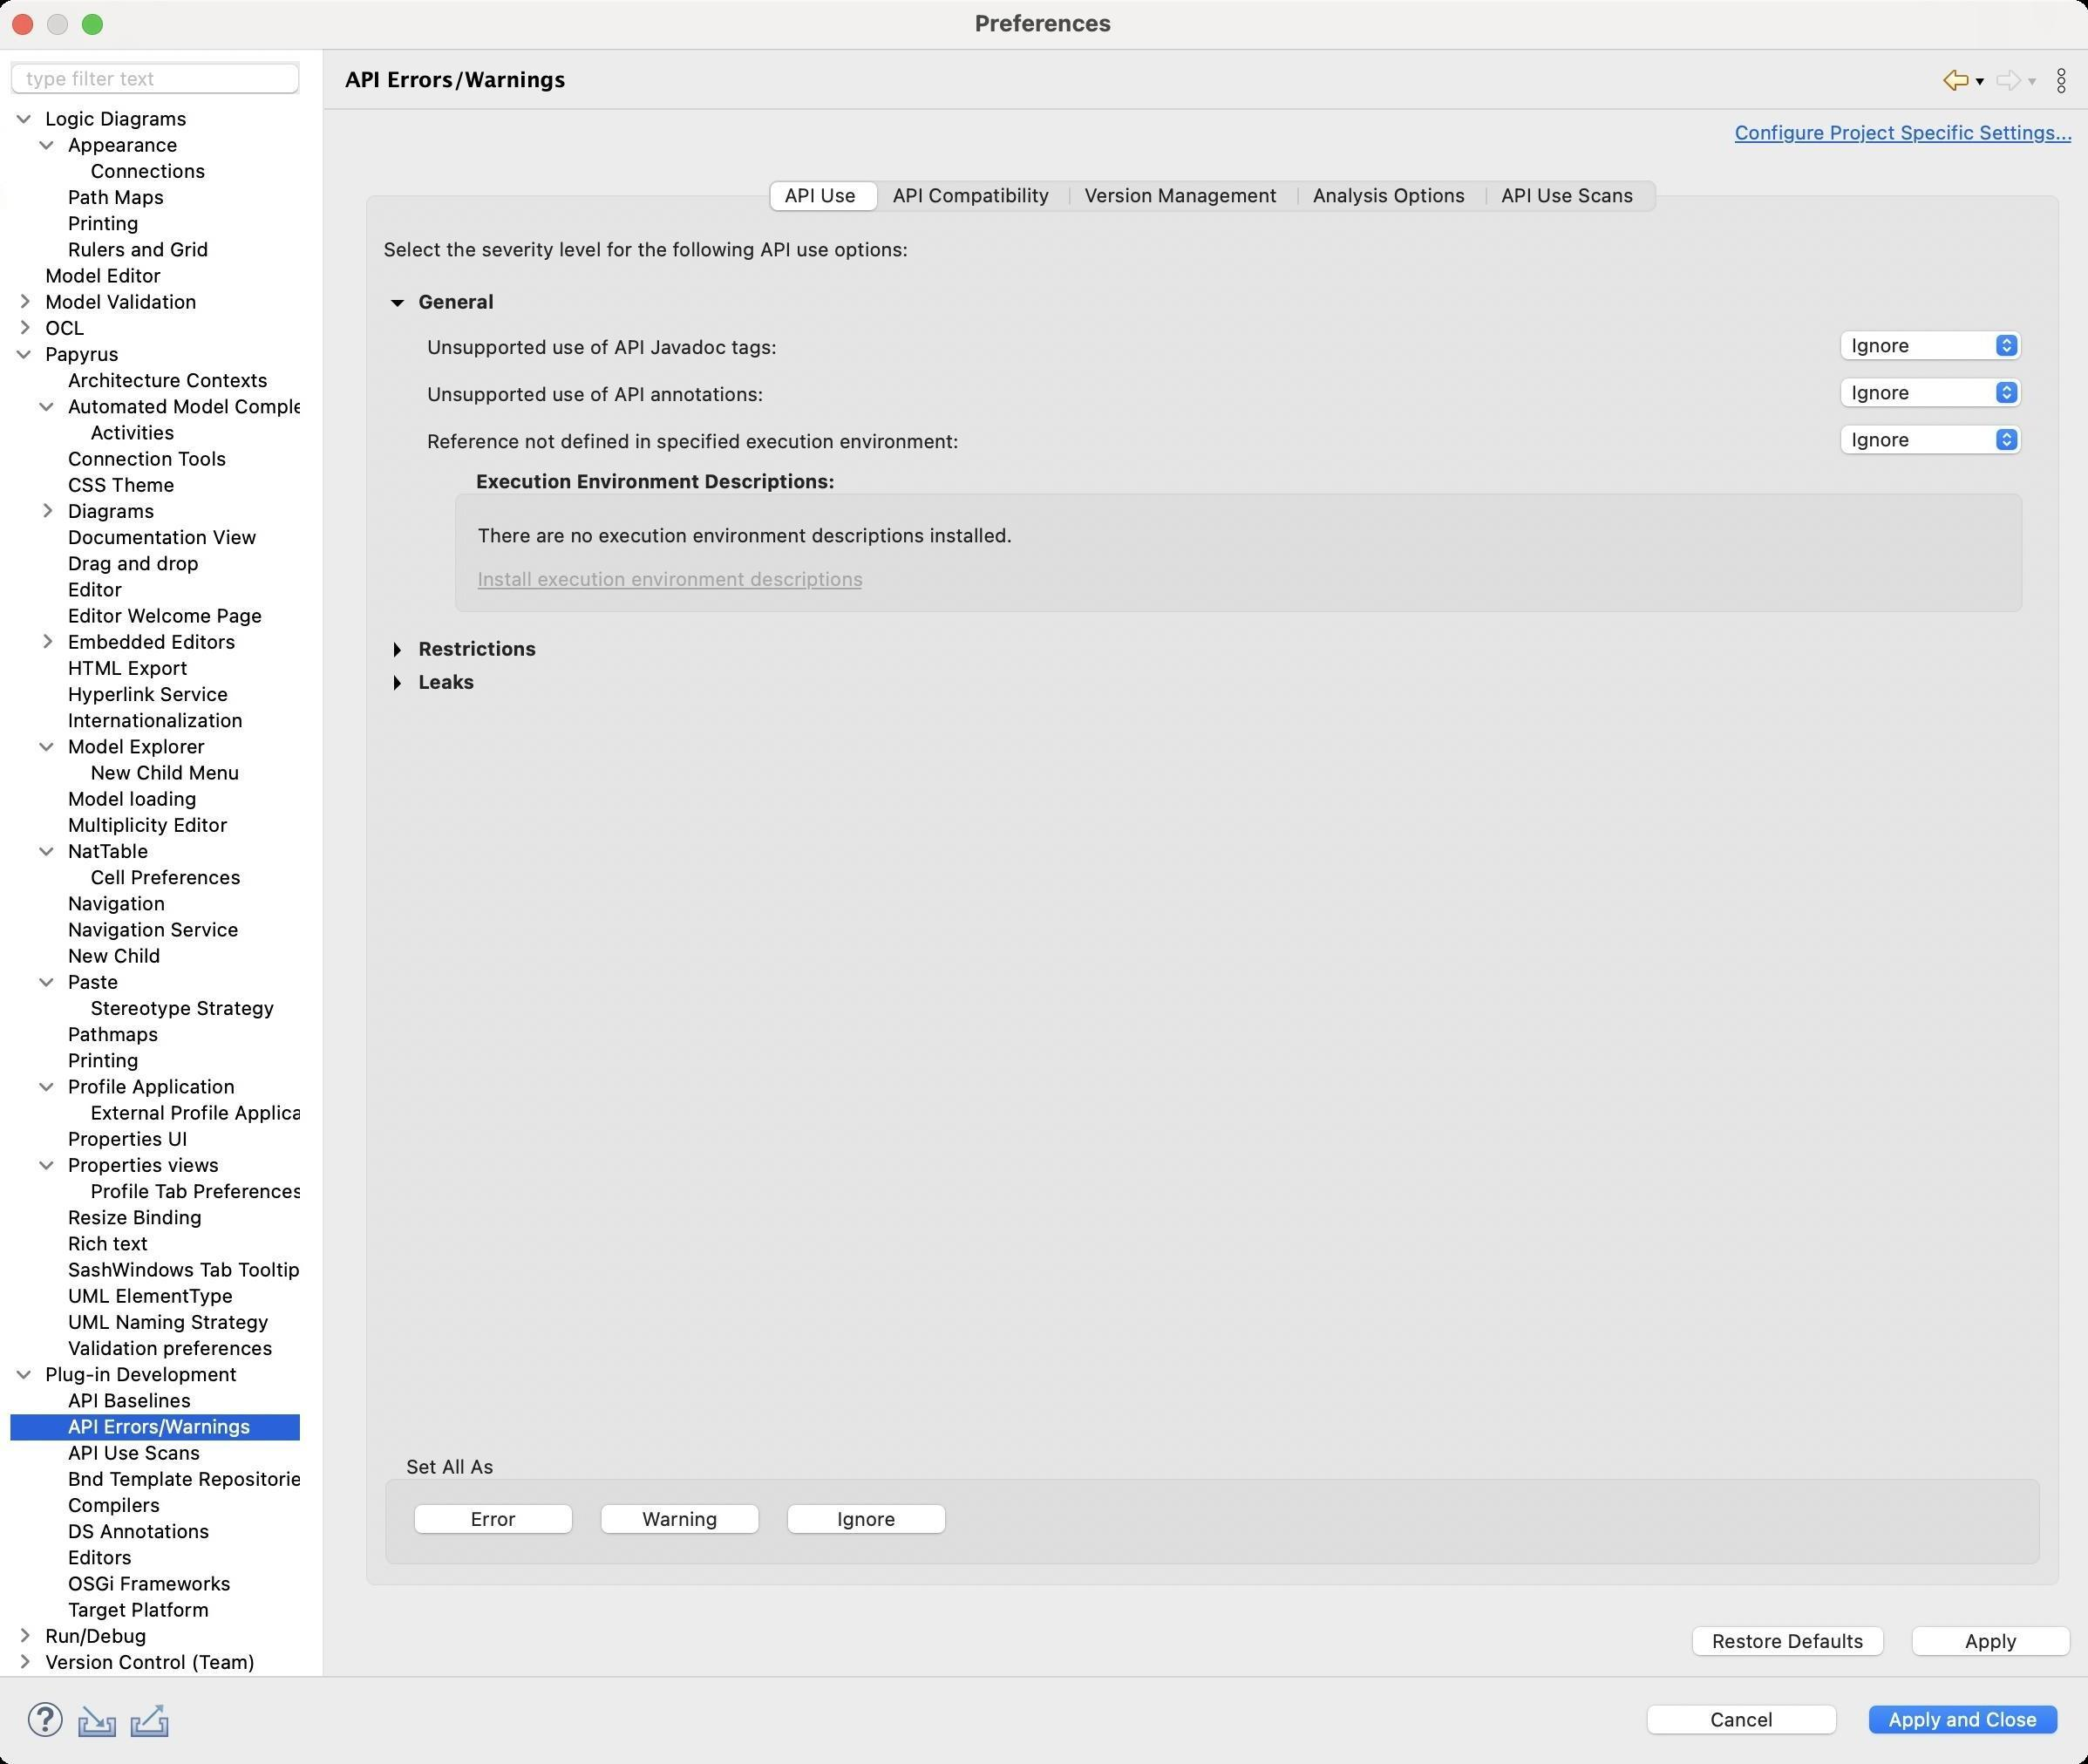
Accessibility tree:
{"name": "Preferences", "role": "AXWindow", "description": null, "role_description": "standard window", "value": null, "position": "480.00;38.00", "size": "1199;1012", "children": [{"name": "Apply_and_Close", "role": "AXButton", "description": null, "role_description": "button", "value": null, "position": "1067.00;974.00", "size": "120;27", "children": []}, {"name": "Cancel", "role": "AXButton", "description": null, "role_description": "button", "value": null, "position": "940.00;974.00", "size": "120;27", "children": []}, {"name": null, "role": "AXToolbar", "description": null, "role_description": "toolbar", "value": null, "position": "12.00;972.00", "size": "90;30", "children": [{"name": "Help", "role": "AXCheckBox", "description": null, "role_description": "checkbox", "value": 0, "position": "12.00;972.00", "size": "30;30", "children": []}, {"name": "Import", "role": "AXButton", "description": null, "role_description": "button", "value": null, "position": "42.00;972.00", "size": "30;30", "children": []}, {"name": "Export", "role": "AXButton", "description": null, "role_description": "button", "value": null, "position": "72.00;972.00", "size": "30;30", "children": []}]}, {"name": null, "role": "AXScrollArea", "description": null, "role_description": "scroll area", "value": null, "position": "199.00;69.00", "size": "995;887", "children": [{"name": "Apply", "role": "AXButton", "description": null, "role_description": "button", "value": null, "position": "1092.00;929.00", "size": "102;27", "children": []}, {"name": "Restore_Defaults", "role": "AXButton", "description": null, "role_description": "button", "value": null, "position": "966.00;929.00", "size": "121;27", "children": []}, {"name": null, "role": "AXTabGroup", "description": null, "role_description": "tab group", "value": "{\n    \"name\": \"API_&Use\",\n    \"role\": \"AXRadioButton\",\n    \"description\": null,\n    \"role_description\": \"tab\",\n    \"value\": 1,\n    \"position\": \"443.00;103.00\",\n    \"size\": \"62;20\",\n    \"children\": []\n}", "position": "204.00;100.00", "size": "985;819", "children": [{"name": "API_&Use", "role": "AXRadioButton", "description": null, "role_description": "tab", "value": 1, "position": "443.00;103.00", "size": "62;20", "children": []}, {"name": "A&PI_Compatibility", "role": "AXRadioButton", "description": null, "role_description": "tab", "value": 0, "position": "505.00;103.00", "size": "110;20", "children": []}, {"name": "&Version_Management", "role": "AXRadioButton", "description": null, "role_description": "tab", "value": 0, "position": "615.00;103.00", "size": "131;20", "children": []}, {"name": "A&nalysis_Options", "role": "AXRadioButton", "description": null, "role_description": "tab", "value": 0, "position": "746.00;103.00", "size": "108;20", "children": []}, {"name": "API_Use_&Scans", "role": "AXRadioButton", "description": null, "role_description": "tab", "value": 0, "position": "854.00;103.00", "size": "96;20", "children": []}, {"name": null, "role": "AXGroup", "description": null, "role_description": "group", "value": null, "position": "219.00;834.00", "size": "955;67", "children": [{"name": "Ignore", "role": "AXButton", "description": null, "role_description": "button", "value": null, "position": "447.00;859.00", "size": "102;27", "children": []}, {"name": "Warning", "role": "AXButton", "description": null, "role_description": "button", "value": null, "position": "340.00;859.00", "size": "102;27", "children": []}, {"name": "Error", "role": "AXButton", "description": null, "role_description": "button", "value": null, "position": "233.00;859.00", "size": "102;27", "children": []}, {"name": null, "role": "AXStaticText", "description": null, "role_description": "text", "value": "Set All As", "position": "230.00;834.00", "size": "58;14", "children": []}]}, {"name": null, "role": "AXStaticText", "description": null, "role_description": "text", "value": "", "position": "219.00;828.00", "size": "955;1", "children": []}, {"name": null, "role": "AXScrollArea", "description": null, "role_description": "scroll area", "value": null, "position": "219.00;161.00", "size": "955;662", "children": [{"name": null, "role": "AXPopUpButton", "description": null, "role_description": "pop up button", "value": "Warning", "position": "224.00;384.00", "size": "0;0", "children": []}, {"name": null, "role": "AXStaticText", "description": null, "role_description": "text", "value": "Method with a non-API parameter type:", "position": "224.00;384.00", "size": "0;0", "children": []}, {"name": null, "role": "AXPopUpButton", "description": null, "role_description": "pop up button", "value": "Warning", "position": "224.00;384.00", "size": "0;0", "children": []}, {"name": null, "role": "AXStaticText", "description": null, "role_description": "text", "value": "Method with a non-API return type:", "position": "224.00;384.00", "size": "0;0", "children": []}, {"name": null, "role": "AXPopUpButton", "description": null, "role_description": "pop up button", "value": "Warning", "position": "224.00;384.00", "size": "0;0", "children": []}, {"name": null, "role": "AXStaticText", "description": null, "role_description": "text", "value": "Field with a non-API type:", "position": "224.00;384.00", "size": "0;0", "children": []}, {"name": null, "role": "AXPopUpButton", "description": null, "role_description": "pop up button", "value": "Warning", "position": "224.00;384.00", "size": "0;0", "children": []}, {"name": null, "role": "AXStaticText", "description": null, "role_description": "text", "value": "Implements a non-API interface:", "position": "224.00;384.00", "size": "0;0", "children": []}, {"name": null, "role": "AXPopUpButton", "description": null, "role_description": "pop up button", "value": "Warning", "position": "224.00;384.00", "size": "0;0", "children": []}, {"name": null, "role": "AXStaticText", "description": null, "role_description": "text", "value": "Extends a non-API class or interface:", "position": "224.00;384.00", "size": "0;0", "children": []}, {"name": null, "role": "AXStaticText", "description": null, "role_description": "text", "value": "Leaks", "position": "239.00;384.00", "size": "37;14", "children": []}, {"name": "Expandable", "role": "AXOutline", "description": "Expandable", "role_description": "outline", "value": null, "position": "224.00;390.00", "size": "11;11", "children": []}, {"name": null, "role": "AXPopUpButton", "description": null, "role_description": "pop up button", "value": "Warning", "position": "224.00;365.00", "size": "0;0", "children": []}, {"name": null, "role": "AXStaticText", "description": null, "role_description": "text", "value": "Overriding a method tagged '@nooverride':", "position": "224.00;365.00", "size": "0;0", "children": []}, {"name": null, "role": "AXPopUpButton", "description": null, "role_description": "pop up button", "value": "Warning", "position": "224.00;365.00", "size": "0;0", "children": []}, {"name": null, "role": "AXStaticText", "description": null, "role_description": "text", "value": "Instantiating a class tagged '@noinstantiate':", "position": "224.00;365.00", "size": "0;0", "children": []}, {"name": null, "role": "AXPopUpButton", "description": null, "role_description": "pop up button", "value": "Warning", "position": "224.00;365.00", "size": "0;0", "children": []}, {"name": null, "role": "AXStaticText", "description": null, "role_description": "text", "value": "Referencing a type, field or method tagged '@noreference':", "position": "224.00;365.00", "size": "0;0", "children": []}, {"name": null, "role": "AXPopUpButton", "description": null, "role_description": "pop up button", "value": "Warning", "position": "224.00;365.00", "size": "0;0", "children": []}, {"name": null, "role": "AXStaticText", "description": null, "role_description": "text", "value": "Extending a type tagged '@noextend':", "position": "224.00;365.00", "size": "0;0", "children": []}, {"name": null, "role": "AXPopUpButton", "description": null, "role_description": "pop up button", "value": "Warning", "position": "224.00;365.00", "size": "0;0", "children": []}, {"name": null, "role": "AXStaticText", "description": null, "role_description": "text", "value": "Implementing an interface tagged '@noimplement':", "position": "224.00;365.00", "size": "0;0", "children": []}, {"name": null, "role": "AXStaticText", "description": null, "role_description": "text", "value": "Restrictions", "position": "239.00;365.00", "size": "72;14", "children": []}, {"name": "Expandable", "role": "AXOutline", "description": "Expandable", "role_description": "outline", "value": null, "position": "224.00;371.00", "size": "11;11", "children": []}, {"name": null, "role": "AXGroup", "description": null, "role_description": "group", "value": null, "position": "259.00;269.00", "size": "905;86", "children": [{"name": null, "role": "AXScrollArea", "description": null, "role_description": "scroll area", "value": null, "position": "273.00;325.00", "size": "228;15", "children": [{"name": null, "role": "AXTextArea", "description": null, "role_description": "text entry area", "value": "Install execution environment descriptions", "position": "273.00;325.00", "size": "228;15", "children": [{"name": "Install_execution_environment_descriptions", "role": "AXLink", "description": null, "role_description": "hyperlink", "value": null, "position": "275.00;325.00", "size": "221;13", "children": []}]}]}, {"name": null, "role": "AXStaticText", "description": null, "role_description": "text", "value": "", "position": "273.00;319.00", "size": "877;1", "children": []}, {"name": null, "role": "AXStaticText", "description": null, "role_description": "text", "value": "There are no execution environment descriptions installed.", "position": "273.00;300.00", "size": "867;14", "children": []}, {"name": null, "role": "AXStaticText", "description": null, "role_description": "text", "value": "", "position": "273.00;294.00", "size": "877;1", "children": []}, {"name": null, "role": "AXStaticText", "description": null, "role_description": "text", "value": "Execution Environment Descriptions:", "position": "270.00;269.00", "size": "214;14", "children": []}]}, {"name": null, "role": "AXPopUpButton", "description": null, "role_description": "pop up button", "value": "Ignore", "position": "1053.00;242.00", "size": "111;22", "children": []}, {"name": null, "role": "AXStaticText", "description": null, "role_description": "text", "value": "Reference not defined in specified execution environment:", "position": "244.00;246.00", "size": "310;14", "children": []}, {"name": null, "role": "AXPopUpButton", "description": null, "role_description": "pop up button", "value": "Ignore", "position": "1053.00;215.00", "size": "111;22", "children": []}, {"name": null, "role": "AXStaticText", "description": null, "role_description": "text", "value": "Unsupported use of API annotations:", "position": "244.00;219.00", "size": "197;14", "children": []}, {"name": null, "role": "AXPopUpButton", "description": null, "role_description": "pop up button", "value": "Ignore", "position": "1053.00;188.00", "size": "111;22", "children": []}, {"name": null, "role": "AXStaticText", "description": null, "role_description": "text", "value": "Unsupported use of API Javadoc tags:", "position": "244.00;192.00", "size": "205;14", "children": []}, {"name": null, "role": "AXStaticText", "description": null, "role_description": "text", "value": "General", "position": "239.00;166.00", "size": "48;14", "children": []}, {"name": "Expandable", "role": "AXOutline", "description": "Expandable", "role_description": "outline", "value": null, "position": "224.00;172.00", "size": "11;11", "children": []}]}, {"name": null, "role": "AXStaticText", "description": null, "role_description": "text", "value": "", "position": "219.00;155.00", "size": "955;1", "children": []}, {"name": null, "role": "AXStaticText", "description": null, "role_description": "text", "value": "Select the severity level for the following API use options:", "position": "219.00;136.00", "size": "305;14", "children": []}, {"name": null, "role": "AXStaticText", "description": null, "role_description": "text", "value": "", "position": "219.00;130.00", "size": "955;1", "children": []}]}, {"name": null, "role": "AXStaticText", "description": null, "role_description": "text", "value": "", "position": "199.00;89.00", "size": "995;1", "children": []}, {"name": null, "role": "AXScrollArea", "description": null, "role_description": "scroll area", "value": null, "position": "994.00;69.00", "size": "200;15", "children": [{"name": null, "role": "AXTextArea", "description": null, "role_description": "text entry area", "value": "Configure Project Specific Settings...", "position": "994.00;69.00", "size": "200;15", "children": [{"name": "Configure_Project_Specific_Settings...", "role": "AXLink", "description": null, "role_description": "hyperlink", "value": null, "position": "996.00;69.00", "size": "194;13", "children": []}]}]}]}, {"name": null, "role": "AXToolbar", "description": "", "role_description": "toolbar", "value": null, "position": "1112.00;35.00", "size": "82;22", "children": [{"name": "Back_to_API_Baselines", "role": "AXMenuButton", "description": null, "role_description": "menu button", "value": null, "position": "1112.00;35.00", "size": "22;22", "children": []}, {"name": "Forward", "role": "AXMenuButton", "description": null, "role_description": "menu button", "value": null, "position": "1142.00;35.00", "size": "22;22", "children": []}, {"name": "Additional_Dialog_Actions", "role": "AXButton", "description": null, "role_description": "button", "value": null, "position": "1172.00;35.00", "size": "22;22", "children": []}]}, {"name": null, "role": "AXStaticText", "description": "", "role_description": "text", "value": "API Errors/Warnings", "position": "196.00;35.00", "size": "909;21", "children": []}, {"name": null, "role": "AXSplitter", "description": null, "role_description": "splitter", "value": 180, "position": "180.00;28.00", "size": "5;933", "children": []}, {"name": null, "role": "AXScrollArea", "description": null, "role_description": "scroll area", "value": null, "position": "7.00;59.00", "size": "166;902", "children": [{"name": null, "role": "AXOutline", "description": null, "role_description": "outline", "value": null, "position": "7.00;-554.00", "size": "217;1515", "children": [{"name": null, "role": "AXRow", "description": null, "role_description": "outline row", "value": null, "position": "7.00;-554.00", "size": "217;15", "children": [{"name": null, "role": "AXGroup", "description": null, "role_description": "group", "value": null, "position": "7.00;-554.00", "size": "217;15", "children": [{"name": null, "role": "AXDisclosureTriangle", "description": null, "role_description": "disclosure triangle", "value": 0, "position": "9.00;-554.00", "size": "12;14", "children": []}, {"name": null, "role": "AXStaticText", "description": null, "role_description": "text", "value": "General", "position": "25.00;-554.00", "size": "198;14", "children": []}]}]}, {"name": null, "role": "AXRow", "description": null, "role_description": "outline row", "value": null, "position": "7.00;-539.00", "size": "217;15", "children": [{"name": null, "role": "AXGroup", "description": null, "role_description": "group", "value": null, "position": "7.00;-539.00", "size": "217;15", "children": [{"name": null, "role": "AXDisclosureTriangle", "description": null, "role_description": "disclosure triangle", "value": 0, "position": "9.00;-539.00", "size": "12;14", "children": []}, {"name": null, "role": "AXStaticText", "description": null, "role_description": "text", "value": "Alf", "position": "25.00;-539.00", "size": "198;14", "children": []}]}]}, {"name": null, "role": "AXRow", "description": null, "role_description": "outline row", "value": null, "position": "7.00;-524.00", "size": "217;15", "children": [{"name": null, "role": "AXGroup", "description": null, "role_description": "group", "value": null, "position": "7.00;-524.00", "size": "217;15", "children": [{"name": null, "role": "AXDisclosureTriangle", "description": null, "role_description": "disclosure triangle", "value": 0, "position": "9.00;-524.00", "size": "12;14", "children": []}, {"name": null, "role": "AXStaticText", "description": null, "role_description": "text", "value": "Ant", "position": "25.00;-524.00", "size": "198;14", "children": []}]}]}, {"name": null, "role": "AXRow", "description": null, "role_description": "outline row", "value": null, "position": "7.00;-509.00", "size": "217;15", "children": [{"name": null, "role": "AXGroup", "description": null, "role_description": "group", "value": null, "position": "7.00;-509.00", "size": "217;15", "children": [{"name": null, "role": "AXDisclosureTriangle", "description": null, "role_description": "disclosure triangle", "value": 0, "position": "9.00;-509.00", "size": "12;14", "children": []}, {"name": null, "role": "AXStaticText", "description": null, "role_description": "text", "value": "Context", "position": "25.00;-509.00", "size": "198;14", "children": []}]}]}, {"name": null, "role": "AXRow", "description": null, "role_description": "outline row", "value": null, "position": "7.00;-494.00", "size": "217;15", "children": [{"name": null, "role": "AXGroup", "description": null, "role_description": "group", "value": null, "position": "7.00;-494.00", "size": "217;15", "children": [{"name": null, "role": "AXDisclosureTriangle", "description": null, "role_description": "disclosure triangle", "value": 0, "position": "9.00;-494.00", "size": "12;14", "children": []}, {"name": null, "role": "AXStaticText", "description": null, "role_description": "text", "value": "CSS", "position": "25.00;-494.00", "size": "198;14", "children": []}]}]}, {"name": null, "role": "AXRow", "description": null, "role_description": "outline row", "value": null, "position": "7.00;-479.00", "size": "217;15", "children": [{"name": null, "role": "AXGroup", "description": null, "role_description": "group", "value": null, "position": "7.00;-479.00", "size": "217;15", "children": [{"name": null, "role": "AXDisclosureTriangle", "description": null, "role_description": "disclosure triangle", "value": 0, "position": "9.00;-479.00", "size": "12;14", "children": []}, {"name": null, "role": "AXStaticText", "description": null, "role_description": "text", "value": "EMF Compare", "position": "25.00;-479.00", "size": "198;14", "children": []}]}]}, {"name": null, "role": "AXRow", "description": null, "role_description": "outline row", "value": null, "position": "7.00;-464.00", "size": "217;15", "children": [{"name": null, "role": "AXGroup", "description": null, "role_description": "group", "value": null, "position": "7.00;-464.00", "size": "217;15", "children": [{"name": null, "role": "AXDisclosureTriangle", "description": null, "role_description": "disclosure triangle", "value": 0, "position": "9.00;-464.00", "size": "12;14", "children": []}, {"name": null, "role": "AXStaticText", "description": null, "role_description": "text", "value": "Help", "position": "25.00;-464.00", "size": "198;14", "children": []}]}]}, {"name": null, "role": "AXRow", "description": null, "role_description": "outline row", "value": null, "position": "7.00;-449.00", "size": "217;15", "children": [{"name": null, "role": "AXGroup", "description": null, "role_description": "group", "value": null, "position": "7.00;-449.00", "size": "217;15", "children": [{"name": null, "role": "AXDisclosureTriangle", "description": null, "role_description": "disclosure triangle", "value": 0, "position": "9.00;-449.00", "size": "12;14", "children": []}, {"name": null, "role": "AXStaticText", "description": null, "role_description": "text", "value": "Install/Update", "position": "25.00;-449.00", "size": "198;14", "children": []}]}]}, {"name": null, "role": "AXRow", "description": null, "role_description": "outline row", "value": null, "position": "7.00;-434.00", "size": "217;15", "children": [{"name": null, "role": "AXGroup", "description": null, "role_description": "group", "value": null, "position": "7.00;-434.00", "size": "217;15", "children": [{"name": null, "role": "AXDisclosureTriangle", "description": null, "role_description": "disclosure triangle", "value": 1, "position": "9.00;-434.00", "size": "12;14", "children": []}, {"name": null, "role": "AXStaticText", "description": null, "role_description": "text", "value": "Java", "position": "25.00;-434.00", "size": "198;14", "children": []}]}]}, {"name": null, "role": "AXRow", "description": null, "role_description": "outline row", "value": null, "position": "7.00;-419.00", "size": "217;15", "children": [{"name": null, "role": "AXGroup", "description": null, "role_description": "group", "value": null, "position": "7.00;-419.00", "size": "217;15", "children": [{"name": null, "role": "AXDisclosureTriangle", "description": null, "role_description": "disclosure triangle", "value": 0, "position": "22.00;-419.00", "size": "12;14", "children": []}, {"name": null, "role": "AXStaticText", "description": null, "role_description": "text", "value": "Appearance", "position": "38.00;-419.00", "size": "185;14", "children": []}]}]}, {"name": null, "role": "AXRow", "description": null, "role_description": "outline row", "value": null, "position": "7.00;-404.00", "size": "217;15", "children": [{"name": null, "role": "AXGroup", "description": null, "role_description": "group", "value": null, "position": "7.00;-404.00", "size": "217;15", "children": [{"name": null, "role": "AXDisclosureTriangle", "description": null, "role_description": "disclosure triangle", "value": 0, "position": "22.00;-404.00", "size": "12;14", "children": []}, {"name": null, "role": "AXStaticText", "description": null, "role_description": "text", "value": "Build Path", "position": "38.00;-404.00", "size": "185;14", "children": []}]}]}, {"name": null, "role": "AXRow", "description": null, "role_description": "outline row", "value": null, "position": "7.00;-389.00", "size": "217;15", "children": [{"name": null, "role": "AXStaticText", "description": null, "role_description": "text", "value": "Bytecode Outline", "position": "38.00;-389.00", "size": "185;14", "children": []}]}, {"name": null, "role": "AXRow", "description": null, "role_description": "outline row", "value": null, "position": "7.00;-374.00", "size": "217;15", "children": [{"name": null, "role": "AXGroup", "description": null, "role_description": "group", "value": null, "position": "7.00;-374.00", "size": "217;15", "children": [{"name": null, "role": "AXDisclosureTriangle", "description": null, "role_description": "disclosure triangle", "value": 0, "position": "22.00;-374.00", "size": "12;14", "children": []}, {"name": null, "role": "AXStaticText", "description": null, "role_description": "text", "value": "Code Style", "position": "38.00;-374.00", "size": "185;14", "children": []}]}]}, {"name": null, "role": "AXRow", "description": null, "role_description": "outline row", "value": null, "position": "7.00;-359.00", "size": "217;15", "children": [{"name": null, "role": "AXGroup", "description": null, "role_description": "group", "value": null, "position": "7.00;-359.00", "size": "217;15", "children": [{"name": null, "role": "AXDisclosureTriangle", "description": null, "role_description": "disclosure triangle", "value": 1, "position": "22.00;-359.00", "size": "12;14", "children": []}, {"name": null, "role": "AXStaticText", "description": null, "role_description": "text", "value": "Compiler", "position": "38.00;-359.00", "size": "185;14", "children": []}]}]}, {"name": null, "role": "AXRow", "description": null, "role_description": "outline row", "value": null, "position": "7.00;-344.00", "size": "217;15", "children": [{"name": null, "role": "AXStaticText", "description": null, "role_description": "text", "value": "Building", "position": "51.00;-344.00", "size": "172;14", "children": []}]}, {"name": null, "role": "AXRow", "description": null, "role_description": "outline row", "value": null, "position": "7.00;-329.00", "size": "217;15", "children": [{"name": null, "role": "AXStaticText", "description": null, "role_description": "text", "value": "Errors/Warnings", "position": "51.00;-329.00", "size": "172;14", "children": []}]}, {"name": null, "role": "AXRow", "description": null, "role_description": "outline row", "value": null, "position": "7.00;-314.00", "size": "217;15", "children": [{"name": null, "role": "AXStaticText", "description": null, "role_description": "text", "value": "Javadoc", "position": "51.00;-314.00", "size": "172;14", "children": []}]}, {"name": null, "role": "AXRow", "description": null, "role_description": "outline row", "value": null, "position": "7.00;-299.00", "size": "217;15", "children": [{"name": null, "role": "AXStaticText", "description": null, "role_description": "text", "value": "Task Tags", "position": "51.00;-299.00", "size": "172;14", "children": []}]}, {"name": null, "role": "AXRow", "description": null, "role_description": "outline row", "value": null, "position": "7.00;-284.00", "size": "217;15", "children": [{"name": null, "role": "AXGroup", "description": null, "role_description": "group", "value": null, "position": "7.00;-284.00", "size": "217;15", "children": [{"name": null, "role": "AXDisclosureTriangle", "description": null, "role_description": "disclosure triangle", "value": 1, "position": "22.00;-284.00", "size": "12;14", "children": []}, {"name": null, "role": "AXStaticText", "description": null, "role_description": "text", "value": "Debug", "position": "38.00;-284.00", "size": "185;14", "children": []}]}]}, {"name": null, "role": "AXRow", "description": null, "role_description": "outline row", "value": null, "position": "7.00;-269.00", "size": "217;15", "children": [{"name": null, "role": "AXStaticText", "description": null, "role_description": "text", "value": "Detail Formatters", "position": "51.00;-269.00", "size": "172;14", "children": []}]}, {"name": null, "role": "AXRow", "description": null, "role_description": "outline row", "value": null, "position": "7.00;-254.00", "size": "217;15", "children": [{"name": null, "role": "AXStaticText", "description": null, "role_description": "text", "value": "Heap Walking", "position": "51.00;-254.00", "size": "172;14", "children": []}]}, {"name": null, "role": "AXRow", "description": null, "role_description": "outline row", "value": null, "position": "7.00;-239.00", "size": "217;15", "children": [{"name": null, "role": "AXStaticText", "description": null, "role_description": "text", "value": "Logical Structures", "position": "51.00;-239.00", "size": "172;14", "children": []}]}, {"name": null, "role": "AXRow", "description": null, "role_description": "outline row", "value": null, "position": "7.00;-224.00", "size": "217;15", "children": [{"name": null, "role": "AXStaticText", "description": null, "role_description": "text", "value": "Primitive Display Options", "position": "51.00;-224.00", "size": "172;14", "children": []}]}, {"name": null, "role": "AXRow", "description": null, "role_description": "outline row", "value": null, "position": "7.00;-209.00", "size": "217;15", "children": [{"name": null, "role": "AXStaticText", "description": null, "role_description": "text", "value": "Step Filtering", "position": "51.00;-209.00", "size": "172;14", "children": []}]}, {"name": null, "role": "AXRow", "description": null, "role_description": "outline row", "value": null, "position": "7.00;-194.00", "size": "217;15", "children": [{"name": null, "role": "AXGroup", "description": null, "role_description": "group", "value": null, "position": "7.00;-194.00", "size": "217;15", "children": [{"name": null, "role": "AXDisclosureTriangle", "description": null, "role_description": "disclosure triangle", "value": 1, "position": "22.00;-194.00", "size": "12;14", "children": []}, {"name": null, "role": "AXStaticText", "description": null, "role_description": "text", "value": "Editor", "position": "38.00;-194.00", "size": "185;14", "children": []}]}]}, {"name": null, "role": "AXRow", "description": null, "role_description": "outline row", "value": null, "position": "7.00;-179.00", "size": "217;15", "children": [{"name": null, "role": "AXStaticText", "description": null, "role_description": "text", "value": "Code Minings", "position": "51.00;-179.00", "size": "172;14", "children": []}]}, {"name": null, "role": "AXRow", "description": null, "role_description": "outline row", "value": null, "position": "7.00;-164.00", "size": "217;15", "children": [{"name": null, "role": "AXGroup", "description": null, "role_description": "group", "value": null, "position": "7.00;-164.00", "size": "217;15", "children": [{"name": null, "role": "AXDisclosureTriangle", "description": null, "role_description": "disclosure triangle", "value": 1, "position": "35.00;-164.00", "size": "12;14", "children": []}, {"name": null, "role": "AXStaticText", "description": null, "role_description": "text", "value": "Content Assist", "position": "51.00;-164.00", "size": "172;14", "children": []}]}]}, {"name": null, "role": "AXRow", "description": null, "role_description": "outline row", "value": null, "position": "7.00;-149.00", "size": "217;15", "children": [{"name": null, "role": "AXStaticText", "description": null, "role_description": "text", "value": "Advanced", "position": "64.00;-149.00", "size": "159;14", "children": []}]}, {"name": null, "role": "AXRow", "description": null, "role_description": "outline row", "value": null, "position": "7.00;-134.00", "size": "217;15", "children": [{"name": null, "role": "AXStaticText", "description": null, "role_description": "text", "value": "Favorites", "position": "64.00;-134.00", "size": "159;14", "children": []}]}, {"name": null, "role": "AXRow", "description": null, "role_description": "outline row", "value": null, "position": "7.00;-119.00", "size": "217;15", "children": [{"name": null, "role": "AXStaticText", "description": null, "role_description": "text", "value": "Folding", "position": "51.00;-119.00", "size": "172;14", "children": []}]}, {"name": null, "role": "AXRow", "description": null, "role_description": "outline row", "value": null, "position": "7.00;-104.00", "size": "217;15", "children": [{"name": null, "role": "AXStaticText", "description": null, "role_description": "text", "value": "Hovers", "position": "51.00;-104.00", "size": "172;14", "children": []}]}, {"name": null, "role": "AXRow", "description": null, "role_description": "outline row", "value": null, "position": "7.00;-89.00", "size": "217;15", "children": [{"name": null, "role": "AXStaticText", "description": null, "role_description": "text", "value": "Mark Occurrences", "position": "51.00;-89.00", "size": "172;14", "children": []}]}, {"name": null, "role": "AXRow", "description": null, "role_description": "outline row", "value": null, "position": "7.00;-74.00", "size": "217;15", "children": [{"name": null, "role": "AXStaticText", "description": null, "role_description": "text", "value": "Save Actions", "position": "51.00;-74.00", "size": "172;14", "children": []}]}, {"name": null, "role": "AXRow", "description": null, "role_description": "outline row", "value": null, "position": "7.00;-59.00", "size": "217;15", "children": [{"name": null, "role": "AXStaticText", "description": null, "role_description": "text", "value": "Syntax Coloring", "position": "51.00;-59.00", "size": "172;14", "children": []}]}, {"name": null, "role": "AXRow", "description": null, "role_description": "outline row", "value": null, "position": "7.00;-44.00", "size": "217;15", "children": [{"name": null, "role": "AXStaticText", "description": null, "role_description": "text", "value": "Templates", "position": "51.00;-44.00", "size": "172;14", "children": []}]}, {"name": null, "role": "AXRow", "description": null, "role_description": "outline row", "value": null, "position": "7.00;-29.00", "size": "217;15", "children": [{"name": null, "role": "AXStaticText", "description": null, "role_description": "text", "value": "Typing", "position": "51.00;-29.00", "size": "172;14", "children": []}]}, {"name": null, "role": "AXRow", "description": null, "role_description": "outline row", "value": null, "position": "7.00;-14.00", "size": "217;15", "children": [{"name": null, "role": "AXGroup", "description": null, "role_description": "group", "value": null, "position": "7.00;-14.00", "size": "217;15", "children": [{"name": null, "role": "AXDisclosureTriangle", "description": null, "role_description": "disclosure triangle", "value": 1, "position": "22.00;-14.00", "size": "12;14", "children": []}, {"name": null, "role": "AXStaticText", "description": null, "role_description": "text", "value": "Installed JREs", "position": "38.00;-14.00", "size": "185;14", "children": []}]}]}, {"name": null, "role": "AXRow", "description": null, "role_description": "outline row", "value": null, "position": "7.00;1.00", "size": "217;15", "children": [{"name": null, "role": "AXStaticText", "description": null, "role_description": "text", "value": "Execution Environments", "position": "51.00;1.00", "size": "172;14", "children": []}]}, {"name": null, "role": "AXRow", "description": null, "role_description": "outline row", "value": null, "position": "7.00;16.00", "size": "217;15", "children": [{"name": null, "role": "AXStaticText", "description": null, "role_description": "text", "value": "JUnit", "position": "38.00;16.00", "size": "185;14", "children": []}]}, {"name": null, "role": "AXRow", "description": null, "role_description": "outline row", "value": null, "position": "7.00;31.00", "size": "217;15", "children": [{"name": null, "role": "AXStaticText", "description": null, "role_description": "text", "value": "Launching", "position": "38.00;31.00", "size": "185;14", "children": []}]}, {"name": null, "role": "AXRow", "description": null, "role_description": "outline row", "value": null, "position": "7.00;46.00", "size": "217;15", "children": [{"name": null, "role": "AXStaticText", "description": null, "role_description": "text", "value": "Properties Files Editor", "position": "38.00;46.00", "size": "185;14", "children": []}]}, {"name": null, "role": "AXRow", "description": null, "role_description": "outline row", "value": null, "position": "7.00;61.00", "size": "217;15", "children": [{"name": null, "role": "AXGroup", "description": null, "role_description": "group", "value": null, "position": "7.00;61.00", "size": "217;15", "children": [{"name": null, "role": "AXDisclosureTriangle", "description": null, "role_description": "disclosure triangle", "value": 1, "position": "9.00;61.00", "size": "12;14", "children": []}, {"name": null, "role": "AXStaticText", "description": null, "role_description": "text", "value": "Logic Diagrams", "position": "25.00;61.00", "size": "198;14", "children": []}]}]}, {"name": null, "role": "AXRow", "description": null, "role_description": "outline row", "value": null, "position": "7.00;76.00", "size": "217;15", "children": [{"name": null, "role": "AXGroup", "description": null, "role_description": "group", "value": null, "position": "7.00;76.00", "size": "217;15", "children": [{"name": null, "role": "AXDisclosureTriangle", "description": null, "role_description": "disclosure triangle", "value": 1, "position": "22.00;76.00", "size": "12;14", "children": []}, {"name": null, "role": "AXStaticText", "description": null, "role_description": "text", "value": "Appearance", "position": "38.00;76.00", "size": "185;14", "children": []}]}]}, {"name": null, "role": "AXRow", "description": null, "role_description": "outline row", "value": null, "position": "7.00;91.00", "size": "217;15", "children": [{"name": null, "role": "AXStaticText", "description": null, "role_description": "text", "value": "Connections", "position": "51.00;91.00", "size": "172;14", "children": []}]}, {"name": null, "role": "AXRow", "description": null, "role_description": "outline row", "value": null, "position": "7.00;106.00", "size": "217;15", "children": [{"name": null, "role": "AXStaticText", "description": null, "role_description": "text", "value": "Path Maps", "position": "38.00;106.00", "size": "185;14", "children": []}]}, {"name": null, "role": "AXRow", "description": null, "role_description": "outline row", "value": null, "position": "7.00;121.00", "size": "217;15", "children": [{"name": null, "role": "AXStaticText", "description": null, "role_description": "text", "value": "Printing", "position": "38.00;121.00", "size": "185;14", "children": []}]}, {"name": null, "role": "AXRow", "description": null, "role_description": "outline row", "value": null, "position": "7.00;136.00", "size": "217;15", "children": [{"name": null, "role": "AXStaticText", "description": null, "role_description": "text", "value": "Rulers and Grid", "position": "38.00;136.00", "size": "185;14", "children": []}]}, {"name": null, "role": "AXRow", "description": null, "role_description": "outline row", "value": null, "position": "7.00;151.00", "size": "217;15", "children": [{"name": null, "role": "AXStaticText", "description": null, "role_description": "text", "value": "Model Editor", "position": "25.00;151.00", "size": "198;14", "children": []}]}, {"name": null, "role": "AXRow", "description": null, "role_description": "outline row", "value": null, "position": "7.00;166.00", "size": "217;15", "children": [{"name": null, "role": "AXGroup", "description": null, "role_description": "group", "value": null, "position": "7.00;166.00", "size": "217;15", "children": [{"name": null, "role": "AXDisclosureTriangle", "description": null, "role_description": "disclosure triangle", "value": 0, "position": "9.00;166.00", "size": "12;14", "children": []}, {"name": null, "role": "AXStaticText", "description": null, "role_description": "text", "value": "Model Validation", "position": "25.00;166.00", "size": "198;14", "children": []}]}]}, {"name": null, "role": "AXRow", "description": null, "role_description": "outline row", "value": null, "position": "7.00;181.00", "size": "217;15", "children": [{"name": null, "role": "AXGroup", "description": null, "role_description": "group", "value": null, "position": "7.00;181.00", "size": "217;15", "children": [{"name": null, "role": "AXDisclosureTriangle", "description": null, "role_description": "disclosure triangle", "value": 0, "position": "9.00;181.00", "size": "12;14", "children": []}, {"name": null, "role": "AXStaticText", "description": null, "role_description": "text", "value": "OCL", "position": "25.00;181.00", "size": "198;14", "children": []}]}]}, {"name": null, "role": "AXRow", "description": null, "role_description": "outline row", "value": null, "position": "7.00;196.00", "size": "217;15", "children": [{"name": null, "role": "AXGroup", "description": null, "role_description": "group", "value": null, "position": "7.00;196.00", "size": "217;15", "children": [{"name": null, "role": "AXDisclosureTriangle", "description": null, "role_description": "disclosure triangle", "value": 1, "position": "9.00;196.00", "size": "12;14", "children": []}, {"name": null, "role": "AXStaticText", "description": null, "role_description": "text", "value": "Papyrus", "position": "25.00;196.00", "size": "198;14", "children": []}]}]}, {"name": null, "role": "AXRow", "description": null, "role_description": "outline row", "value": null, "position": "7.00;211.00", "size": "217;15", "children": [{"name": null, "role": "AXStaticText", "description": null, "role_description": "text", "value": "Architecture Contexts", "position": "38.00;211.00", "size": "185;14", "children": []}]}, {"name": null, "role": "AXRow", "description": null, "role_description": "outline row", "value": null, "position": "7.00;226.00", "size": "217;15", "children": [{"name": null, "role": "AXGroup", "description": null, "role_description": "group", "value": null, "position": "7.00;226.00", "size": "217;15", "children": [{"name": null, "role": "AXDisclosureTriangle", "description": null, "role_description": "disclosure triangle", "value": 1, "position": "22.00;226.00", "size": "12;14", "children": []}, {"name": null, "role": "AXStaticText", "description": null, "role_description": "text", "value": "Automated Model Completion", "position": "38.00;226.00", "size": "185;14", "children": []}]}]}, {"name": null, "role": "AXRow", "description": null, "role_description": "outline row", "value": null, "position": "7.00;241.00", "size": "217;15", "children": [{"name": null, "role": "AXStaticText", "description": null, "role_description": "text", "value": "Activities", "position": "51.00;241.00", "size": "172;14", "children": []}]}, {"name": null, "role": "AXRow", "description": null, "role_description": "outline row", "value": null, "position": "7.00;256.00", "size": "217;15", "children": [{"name": null, "role": "AXStaticText", "description": null, "role_description": "text", "value": "Connection Tools", "position": "38.00;256.00", "size": "185;14", "children": []}]}, {"name": null, "role": "AXRow", "description": null, "role_description": "outline row", "value": null, "position": "7.00;271.00", "size": "217;15", "children": [{"name": null, "role": "AXStaticText", "description": null, "role_description": "text", "value": "CSS Theme", "position": "38.00;271.00", "size": "185;14", "children": []}]}, {"name": null, "role": "AXRow", "description": null, "role_description": "outline row", "value": null, "position": "7.00;286.00", "size": "217;15", "children": [{"name": null, "role": "AXGroup", "description": null, "role_description": "group", "value": null, "position": "7.00;286.00", "size": "217;15", "children": [{"name": null, "role": "AXDisclosureTriangle", "description": null, "role_description": "disclosure triangle", "value": 0, "position": "22.00;286.00", "size": "12;14", "children": []}, {"name": null, "role": "AXStaticText", "description": null, "role_description": "text", "value": "Diagrams", "position": "38.00;286.00", "size": "185;14", "children": []}]}]}, {"name": null, "role": "AXRow", "description": null, "role_description": "outline row", "value": null, "position": "7.00;301.00", "size": "217;15", "children": [{"name": null, "role": "AXStaticText", "description": null, "role_description": "text", "value": "Documentation View", "position": "38.00;301.00", "size": "185;14", "children": []}]}, {"name": null, "role": "AXRow", "description": null, "role_description": "outline row", "value": null, "position": "7.00;316.00", "size": "217;15", "children": [{"name": null, "role": "AXStaticText", "description": null, "role_description": "text", "value": "Drag and drop", "position": "38.00;316.00", "size": "185;14", "children": []}]}, {"name": null, "role": "AXRow", "description": null, "role_description": "outline row", "value": null, "position": "7.00;331.00", "size": "217;15", "children": [{"name": null, "role": "AXStaticText", "description": null, "role_description": "text", "value": "Editor", "position": "38.00;331.00", "size": "185;14", "children": []}]}, {"name": null, "role": "AXRow", "description": null, "role_description": "outline row", "value": null, "position": "7.00;346.00", "size": "217;15", "children": [{"name": null, "role": "AXStaticText", "description": null, "role_description": "text", "value": "Editor Welcome Page", "position": "38.00;346.00", "size": "185;14", "children": []}]}, {"name": null, "role": "AXRow", "description": null, "role_description": "outline row", "value": null, "position": "7.00;361.00", "size": "217;15", "children": [{"name": null, "role": "AXGroup", "description": null, "role_description": "group", "value": null, "position": "7.00;361.00", "size": "217;15", "children": [{"name": null, "role": "AXDisclosureTriangle", "description": null, "role_description": "disclosure triangle", "value": 0, "position": "22.00;361.00", "size": "12;14", "children": []}, {"name": null, "role": "AXStaticText", "description": null, "role_description": "text", "value": "Embedded Editors", "position": "38.00;361.00", "size": "185;14", "children": []}]}]}, {"name": null, "role": "AXRow", "description": null, "role_description": "outline row", "value": null, "position": "7.00;376.00", "size": "217;15", "children": [{"name": null, "role": "AXStaticText", "description": null, "role_description": "text", "value": "HTML Export", "position": "38.00;376.00", "size": "185;14", "children": []}]}, {"name": null, "role": "AXRow", "description": null, "role_description": "outline row", "value": null, "position": "7.00;391.00", "size": "217;15", "children": [{"name": null, "role": "AXStaticText", "description": null, "role_description": "text", "value": "Hyperlink Service", "position": "38.00;391.00", "size": "185;14", "children": []}]}, {"name": null, "role": "AXRow", "description": null, "role_description": "outline row", "value": null, "position": "7.00;406.00", "size": "217;15", "children": [{"name": null, "role": "AXStaticText", "description": null, "role_description": "text", "value": "Internationalization", "position": "38.00;406.00", "size": "185;14", "children": []}]}, {"name": null, "role": "AXRow", "description": null, "role_description": "outline row", "value": null, "position": "7.00;421.00", "size": "217;15", "children": [{"name": null, "role": "AXGroup", "description": null, "role_description": "group", "value": null, "position": "7.00;421.00", "size": "217;15", "children": [{"name": null, "role": "AXDisclosureTriangle", "description": null, "role_description": "disclosure triangle", "value": 1, "position": "22.00;421.00", "size": "12;14", "children": []}, {"name": null, "role": "AXStaticText", "description": null, "role_description": "text", "value": "Model Explorer", "position": "38.00;421.00", "size": "185;14", "children": []}]}]}, {"name": null, "role": "AXRow", "description": null, "role_description": "outline row", "value": null, "position": "7.00;436.00", "size": "217;15", "children": [{"name": null, "role": "AXStaticText", "description": null, "role_description": "text", "value": "New Child Menu", "position": "51.00;436.00", "size": "172;14", "children": []}]}, {"name": null, "role": "AXRow", "description": null, "role_description": "outline row", "value": null, "position": "7.00;451.00", "size": "217;15", "children": [{"name": null, "role": "AXStaticText", "description": null, "role_description": "text", "value": "Model loading", "position": "38.00;451.00", "size": "185;14", "children": []}]}, {"name": null, "role": "AXRow", "description": null, "role_description": "outline row", "value": null, "position": "7.00;466.00", "size": "217;15", "children": [{"name": null, "role": "AXStaticText", "description": null, "role_description": "text", "value": "Multiplicity Editor", "position": "38.00;466.00", "size": "185;14", "children": []}]}, {"name": null, "role": "AXRow", "description": null, "role_description": "outline row", "value": null, "position": "7.00;481.00", "size": "217;15", "children": [{"name": null, "role": "AXGroup", "description": null, "role_description": "group", "value": null, "position": "7.00;481.00", "size": "217;15", "children": [{"name": null, "role": "AXDisclosureTriangle", "description": null, "role_description": "disclosure triangle", "value": 1, "position": "22.00;481.00", "size": "12;14", "children": []}, {"name": null, "role": "AXStaticText", "description": null, "role_description": "text", "value": "NatTable", "position": "38.00;481.00", "size": "185;14", "children": []}]}]}, {"name": null, "role": "AXRow", "description": null, "role_description": "outline row", "value": null, "position": "7.00;496.00", "size": "217;15", "children": [{"name": null, "role": "AXStaticText", "description": null, "role_description": "text", "value": "Cell Preferences", "position": "51.00;496.00", "size": "172;14", "children": []}]}, {"name": null, "role": "AXRow", "description": null, "role_description": "outline row", "value": null, "position": "7.00;511.00", "size": "217;15", "children": [{"name": null, "role": "AXStaticText", "description": null, "role_description": "text", "value": "Navigation", "position": "38.00;511.00", "size": "185;14", "children": []}]}, {"name": null, "role": "AXRow", "description": null, "role_description": "outline row", "value": null, "position": "7.00;526.00", "size": "217;15", "children": [{"name": null, "role": "AXStaticText", "description": null, "role_description": "text", "value": "Navigation Service", "position": "38.00;526.00", "size": "185;14", "children": []}]}, {"name": null, "role": "AXRow", "description": null, "role_description": "outline row", "value": null, "position": "7.00;541.00", "size": "217;15", "children": [{"name": null, "role": "AXStaticText", "description": null, "role_description": "text", "value": "New Child", "position": "38.00;541.00", "size": "185;14", "children": []}]}, {"name": null, "role": "AXRow", "description": null, "role_description": "outline row", "value": null, "position": "7.00;556.00", "size": "217;15", "children": [{"name": null, "role": "AXGroup", "description": null, "role_description": "group", "value": null, "position": "7.00;556.00", "size": "217;15", "children": [{"name": null, "role": "AXDisclosureTriangle", "description": null, "role_description": "disclosure triangle", "value": 1, "position": "22.00;556.00", "size": "12;14", "children": []}, {"name": null, "role": "AXStaticText", "description": null, "role_description": "text", "value": "Paste", "position": "38.00;556.00", "size": "185;14", "children": []}]}]}, {"name": null, "role": "AXRow", "description": null, "role_description": "outline row", "value": null, "position": "7.00;571.00", "size": "217;15", "children": [{"name": null, "role": "AXStaticText", "description": null, "role_description": "text", "value": "Stereotype Strategy", "position": "51.00;571.00", "size": "172;14", "children": []}]}, {"name": null, "role": "AXRow", "description": null, "role_description": "outline row", "value": null, "position": "7.00;586.00", "size": "217;15", "children": [{"name": null, "role": "AXStaticText", "description": null, "role_description": "text", "value": "Pathmaps", "position": "38.00;586.00", "size": "185;14", "children": []}]}, {"name": null, "role": "AXRow", "description": null, "role_description": "outline row", "value": null, "position": "7.00;601.00", "size": "217;15", "children": [{"name": null, "role": "AXStaticText", "description": null, "role_description": "text", "value": "Printing", "position": "38.00;601.00", "size": "185;14", "children": []}]}, {"name": null, "role": "AXRow", "description": null, "role_description": "outline row", "value": null, "position": "7.00;616.00", "size": "217;15", "children": [{"name": null, "role": "AXGroup", "description": null, "role_description": "group", "value": null, "position": "7.00;616.00", "size": "217;15", "children": [{"name": null, "role": "AXDisclosureTriangle", "description": null, "role_description": "disclosure triangle", "value": 1, "position": "22.00;616.00", "size": "12;14", "children": []}, {"name": null, "role": "AXStaticText", "description": null, "role_description": "text", "value": "Profile Application", "position": "38.00;616.00", "size": "185;14", "children": []}]}]}, {"name": null, "role": "AXRow", "description": null, "role_description": "outline row", "value": null, "position": "7.00;631.00", "size": "217;15", "children": [{"name": null, "role": "AXStaticText", "description": null, "role_description": "text", "value": "External Profile Applications tool", "position": "51.00;631.00", "size": "172;14", "children": []}]}, {"name": null, "role": "AXRow", "description": null, "role_description": "outline row", "value": null, "position": "7.00;646.00", "size": "217;15", "children": [{"name": null, "role": "AXStaticText", "description": null, "role_description": "text", "value": "Properties UI", "position": "38.00;646.00", "size": "185;14", "children": []}]}, {"name": null, "role": "AXRow", "description": null, "role_description": "outline row", "value": null, "position": "7.00;661.00", "size": "217;15", "children": [{"name": null, "role": "AXGroup", "description": null, "role_description": "group", "value": null, "position": "7.00;661.00", "size": "217;15", "children": [{"name": null, "role": "AXDisclosureTriangle", "description": null, "role_description": "disclosure triangle", "value": 1, "position": "22.00;661.00", "size": "12;14", "children": []}, {"name": null, "role": "AXStaticText", "description": null, "role_description": "text", "value": "Properties views", "position": "38.00;661.00", "size": "185;14", "children": []}]}]}, {"name": null, "role": "AXRow", "description": null, "role_description": "outline row", "value": null, "position": "7.00;676.00", "size": "217;15", "children": [{"name": null, "role": "AXStaticText", "description": null, "role_description": "text", "value": "Profile Tab Preferences", "position": "51.00;676.00", "size": "172;14", "children": []}]}, {"name": null, "role": "AXRow", "description": null, "role_description": "outline row", "value": null, "position": "7.00;691.00", "size": "217;15", "children": [{"name": null, "role": "AXStaticText", "description": null, "role_description": "text", "value": "Resize Binding", "position": "38.00;691.00", "size": "185;14", "children": []}]}, {"name": null, "role": "AXRow", "description": null, "role_description": "outline row", "value": null, "position": "7.00;706.00", "size": "217;15", "children": [{"name": null, "role": "AXStaticText", "description": null, "role_description": "text", "value": "Rich text", "position": "38.00;706.00", "size": "185;14", "children": []}]}, {"name": null, "role": "AXRow", "description": null, "role_description": "outline row", "value": null, "position": "7.00;721.00", "size": "217;15", "children": [{"name": null, "role": "AXStaticText", "description": null, "role_description": "text", "value": "SashWindows Tab Tooltips", "position": "38.00;721.00", "size": "185;14", "children": []}]}, {"name": null, "role": "AXRow", "description": null, "role_description": "outline row", "value": null, "position": "7.00;736.00", "size": "217;15", "children": [{"name": null, "role": "AXStaticText", "description": null, "role_description": "text", "value": "UML ElementType", "position": "38.00;736.00", "size": "185;14", "children": []}]}, {"name": null, "role": "AXRow", "description": null, "role_description": "outline row", "value": null, "position": "7.00;751.00", "size": "217;15", "children": [{"name": null, "role": "AXStaticText", "description": null, "role_description": "text", "value": "UML Naming Strategy", "position": "38.00;751.00", "size": "185;14", "children": []}]}, {"name": null, "role": "AXRow", "description": null, "role_description": "outline row", "value": null, "position": "7.00;766.00", "size": "217;15", "children": [{"name": null, "role": "AXStaticText", "description": null, "role_description": "text", "value": "Validation preferences", "position": "38.00;766.00", "size": "185;14", "children": []}]}, {"name": null, "role": "AXRow", "description": null, "role_description": "outline row", "value": null, "position": "7.00;781.00", "size": "217;15", "children": [{"name": null, "role": "AXGroup", "description": null, "role_description": "group", "value": null, "position": "7.00;781.00", "size": "217;15", "children": [{"name": null, "role": "AXDisclosureTriangle", "description": null, "role_description": "disclosure triangle", "value": 1, "position": "9.00;781.00", "size": "12;14", "children": []}, {"name": null, "role": "AXStaticText", "description": null, "role_description": "text", "value": "Plug-in Development", "position": "25.00;781.00", "size": "198;14", "children": []}]}]}, {"name": null, "role": "AXRow", "description": null, "role_description": "outline row", "value": null, "position": "7.00;796.00", "size": "217;15", "children": [{"name": null, "role": "AXStaticText", "description": null, "role_description": "text", "value": "API Baselines", "position": "38.00;796.00", "size": "185;14", "children": []}]}, {"name": null, "role": "AXRow", "description": null, "role_description": "outline row", "value": null, "position": "7.00;811.00", "size": "217;15", "children": [{"name": null, "role": "AXStaticText", "description": null, "role_description": "text", "value": "API Errors/Warnings", "position": "38.00;811.00", "size": "185;14", "children": []}]}, {"name": null, "role": "AXRow", "description": null, "role_description": "outline row", "value": null, "position": "7.00;826.00", "size": "217;15", "children": [{"name": null, "role": "AXStaticText", "description": null, "role_description": "text", "value": "API Use Scans", "position": "38.00;826.00", "size": "185;14", "children": []}]}, {"name": null, "role": "AXRow", "description": null, "role_description": "outline row", "value": null, "position": "7.00;841.00", "size": "217;15", "children": [{"name": null, "role": "AXStaticText", "description": null, "role_description": "text", "value": "Bnd Template Repositories", "position": "38.00;841.00", "size": "185;14", "children": []}]}, {"name": null, "role": "AXRow", "description": null, "role_description": "outline row", "value": null, "position": "7.00;856.00", "size": "217;15", "children": [{"name": null, "role": "AXStaticText", "description": null, "role_description": "text", "value": "Compilers", "position": "38.00;856.00", "size": "185;14", "children": []}]}, {"name": null, "role": "AXRow", "description": null, "role_description": "outline row", "value": null, "position": "7.00;871.00", "size": "217;15", "children": [{"name": null, "role": "AXStaticText", "description": null, "role_description": "text", "value": "DS Annotations", "position": "38.00;871.00", "size": "185;14", "children": []}]}, {"name": null, "role": "AXRow", "description": null, "role_description": "outline row", "value": null, "position": "7.00;886.00", "size": "217;15", "children": [{"name": null, "role": "AXStaticText", "description": null, "role_description": "text", "value": "Editors", "position": "38.00;886.00", "size": "185;14", "children": []}]}, {"name": null, "role": "AXRow", "description": null, "role_description": "outline row", "value": null, "position": "7.00;901.00", "size": "217;15", "children": [{"name": null, "role": "AXStaticText", "description": null, "role_description": "text", "value": "OSGi Frameworks", "position": "38.00;901.00", "size": "185;14", "children": []}]}, {"name": null, "role": "AXRow", "description": null, "role_description": "outline row", "value": null, "position": "7.00;916.00", "size": "217;15", "children": [{"name": null, "role": "AXStaticText", "description": null, "role_description": "text", "value": "Target Platform", "position": "38.00;916.00", "size": "185;14", "children": []}]}, {"name": null, "role": "AXRow", "description": null, "role_description": "outline row", "value": null, "position": "7.00;931.00", "size": "217;15", "children": [{"name": null, "role": "AXGroup", "description": null, "role_description": "group", "value": null, "position": "7.00;931.00", "size": "217;15", "children": [{"name": null, "role": "AXDisclosureTriangle", "description": null, "role_description": "disclosure triangle", "value": 0, "position": "9.00;931.00", "size": "12;14", "children": []}, {"name": null, "role": "AXStaticText", "description": null, "role_description": "text", "value": "Run/Debug", "position": "25.00;931.00", "size": "198;14", "children": []}]}]}, {"name": null, "role": "AXRow", "description": null, "role_description": "outline row", "value": null, "position": "7.00;946.00", "size": "217;15", "children": [{"name": null, "role": "AXGroup", "description": null, "role_description": "group", "value": null, "position": "7.00;946.00", "size": "217;15", "children": [{"name": null, "role": "AXDisclosureTriangle", "description": null, "role_description": "disclosure triangle", "value": 0, "position": "9.00;946.00", "size": "12;14", "children": []}, {"name": null, "role": "AXStaticText", "description": null, "role_description": "text", "value": "Version Control (Team)", "position": "25.00;946.00", "size": "198;14", "children": []}]}]}, {"name": null, "role": "AXColumn", "description": null, "role_description": "column", "value": null, "position": "7.00;-554.00", "size": "217;1515", "children": []}]}, {"name": null, "role": "AXScrollBar", "description": null, "role_description": "scroll bar", "value": 0.0, "position": "7.00;945.00", "size": "166;16", "children": [{"name": null, "role": "AXValueIndicator", "description": null, "role_description": "value indicator", "value": 0.0, "position": "8.00;949.00", "size": "125;12", "children": []}, {"name": null, "role": "AXButton", "description": null, "role_description": "increment arrow button", "value": null, "position": "7.00;945.00", "size": "0;0", "children": []}, {"name": null, "role": "AXButton", "description": null, "role_description": "decrement arrow button", "value": null, "position": "7.00;945.00", "size": "0;0", "children": []}, {"name": null, "role": "AXButton", "description": null, "role_description": "increment page button", "value": null, "position": "133.50;949.00", "size": "40;12", "children": []}, {"name": null, "role": "AXButton", "description": null, "role_description": "decrement page button", "value": null, "position": "7.00;949.00", "size": "1;12", "children": []}]}, {"name": null, "role": "AXScrollBar", "description": null, "role_description": "scroll bar", "value": 1.0, "position": "157.00;59.00", "size": "16;902", "children": [{"name": null, "role": "AXValueIndicator", "description": null, "role_description": "value indicator", "value": 1.0, "position": "161.00;424.50", "size": "12;536", "children": []}, {"name": null, "role": "AXButton", "description": null, "role_description": "increment arrow button", "value": null, "position": "157.00;59.00", "size": "0;0", "children": []}, {"name": null, "role": "AXButton", "description": null, "role_description": "decrement arrow button", "value": null, "position": "157.00;59.00", "size": "0;0", "children": []}, {"name": null, "role": "AXButton", "description": null, "role_description": "increment page button", "value": null, "position": "161.00;960.00", "size": "12;1", "children": []}, {"name": null, "role": "AXButton", "description": null, "role_description": "decrement page button", "value": null, "position": "161.00;59.00", "size": "12;365", "children": []}]}]}, {"name": "type_filter_text", "role": "AXTextField", "description": null, "role_description": "search text field", "value": "", "position": "7.00;35.00", "size": "166;19", "children": []}, {"name": null, "role": "AXButton", "description": null, "role_description": "close button", "value": null, "position": "7.00;6.00", "size": "14;16", "children": []}, {"name": null, "role": "AXButton", "description": null, "role_description": "zoom button", "value": null, "position": "47.00;6.00", "size": "14;16", "children": [{"name": null, "role": "AXGroup", "description": null, "role_description": "group", "value": null, "position": "47.00;6.00", "size": "14;16", "children": [{"name": null, "role": "AXGroup", "description": null, "role_description": "group", "value": null, "position": "47.00;6.00", "size": "14;16", "children": []}]}]}, {"name": null, "role": "AXButton", "description": null, "role_description": "minimize button", "value": null, "position": "27.00;6.00", "size": "14;16", "children": []}, {"name": null, "role": "AXStaticText", "description": null, "role_description": "text", "value": "Preferences", "position": "558.00;5.00", "size": "83;16", "children": []}]}